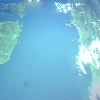
Label: water